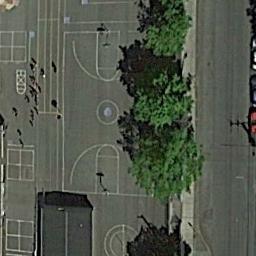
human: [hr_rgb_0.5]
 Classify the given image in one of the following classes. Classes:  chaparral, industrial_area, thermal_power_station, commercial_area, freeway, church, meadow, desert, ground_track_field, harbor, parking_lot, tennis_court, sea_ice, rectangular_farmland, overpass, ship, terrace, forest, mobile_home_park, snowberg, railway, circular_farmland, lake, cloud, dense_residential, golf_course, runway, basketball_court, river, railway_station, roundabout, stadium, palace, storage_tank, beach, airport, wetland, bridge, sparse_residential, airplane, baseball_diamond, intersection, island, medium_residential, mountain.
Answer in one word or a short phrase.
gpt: basketball_court